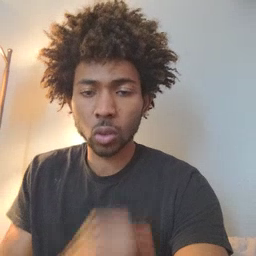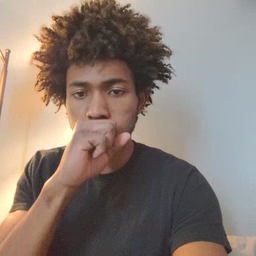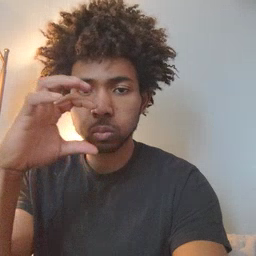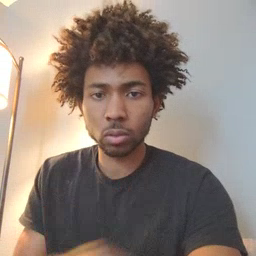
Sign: balloon